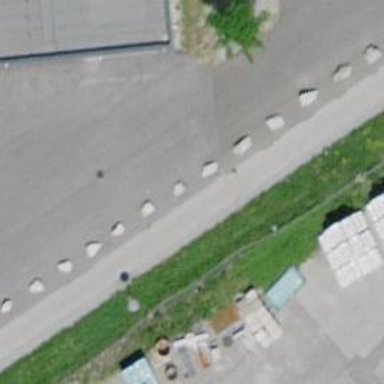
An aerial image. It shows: Block barrier.